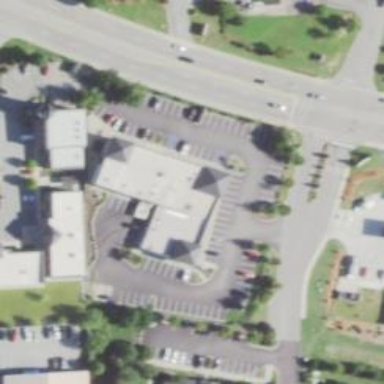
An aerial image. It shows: Post office.